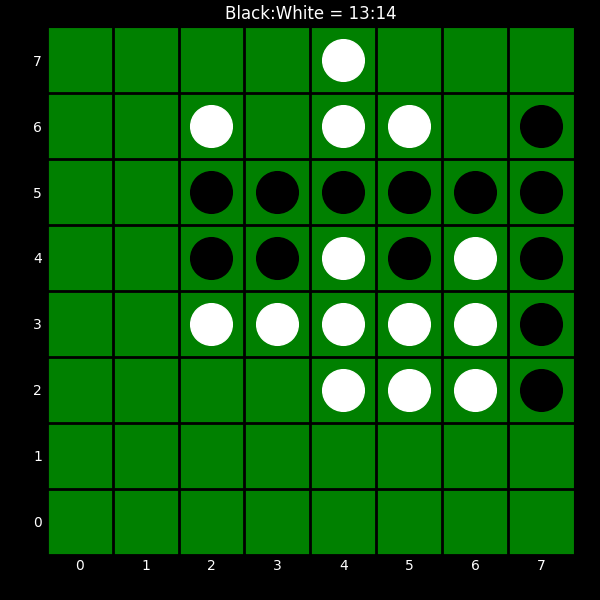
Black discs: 13
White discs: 14